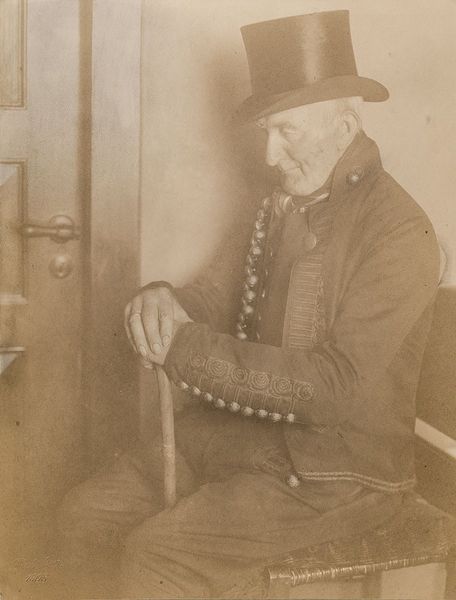
Titel: Jürgen Neuwerk
Künstler: Minya Diez-Dührkoop
Standort: Hamburg
Institution: Museum für Kunst und Gewerbe Hamburg
Schlagwörter: mann, hut, bildnis, portrait, figur, foto, fotografie, photographie, photo, tracht, karton, lichtbild, volkstracht, konterfei, bildwerke, angewandte und bildende kunst, hessische systematik, porträt, schwarzweißpositivverfahren, silbersalzverfahren, schwarzweißfotografie, porträtfotografie, porträtphotographie, kollodiumpapier, mattzelloidin, vierländer